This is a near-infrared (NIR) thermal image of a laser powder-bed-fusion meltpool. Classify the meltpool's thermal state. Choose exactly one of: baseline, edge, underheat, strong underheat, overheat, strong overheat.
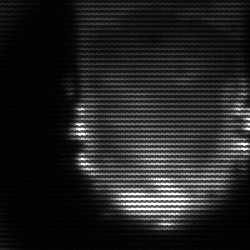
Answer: baseline